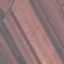
Land use / land cover class: AnnualCrop